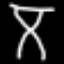
Label: hourglass